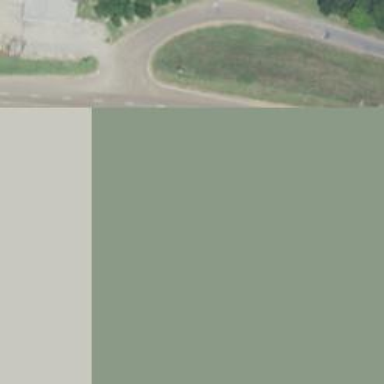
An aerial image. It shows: Primary link road with asphalt surface.